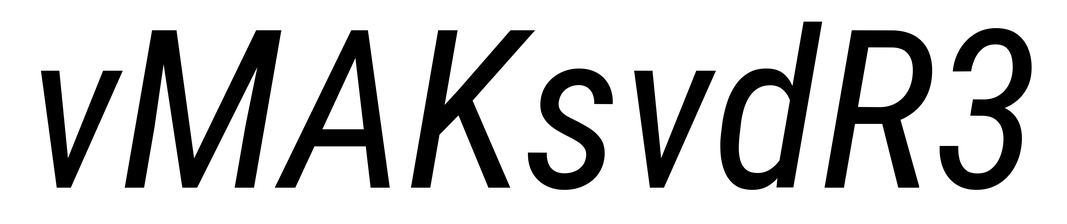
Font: Roboto-Italic_Condensed_Italic